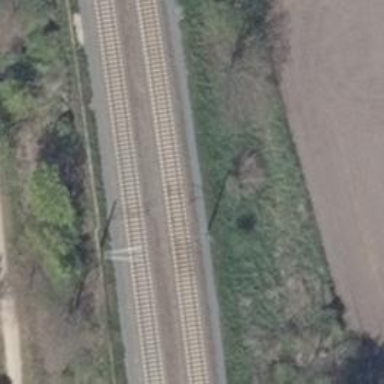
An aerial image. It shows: Solitary milestone along the railway.